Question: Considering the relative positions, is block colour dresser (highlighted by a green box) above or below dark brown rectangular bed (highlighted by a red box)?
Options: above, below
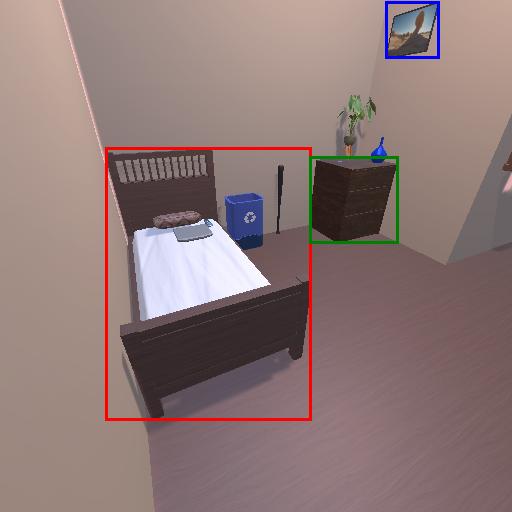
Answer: above